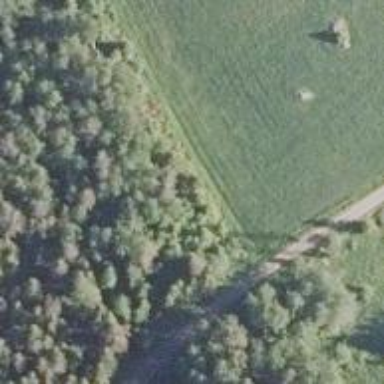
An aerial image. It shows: Unclassified road.